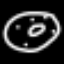
Label: donut